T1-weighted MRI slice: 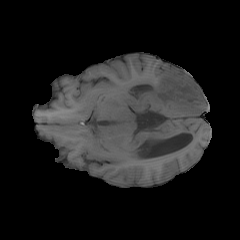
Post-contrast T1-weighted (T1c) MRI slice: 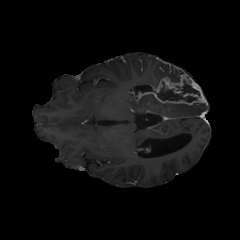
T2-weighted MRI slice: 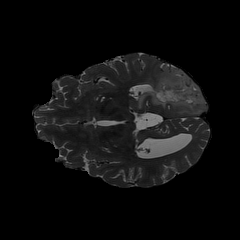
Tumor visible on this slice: yes